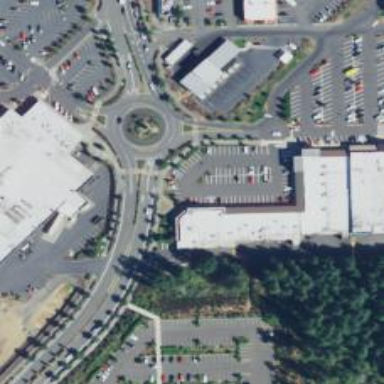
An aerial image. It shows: Unclassified road leading to roundabout junction.